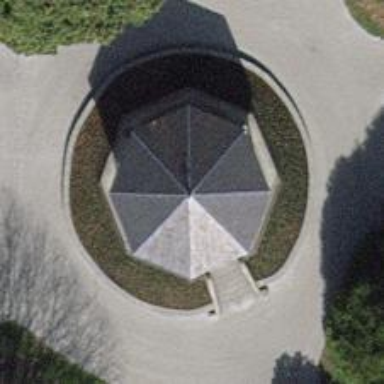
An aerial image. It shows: Pyramidal gazebo shelter attached to building.